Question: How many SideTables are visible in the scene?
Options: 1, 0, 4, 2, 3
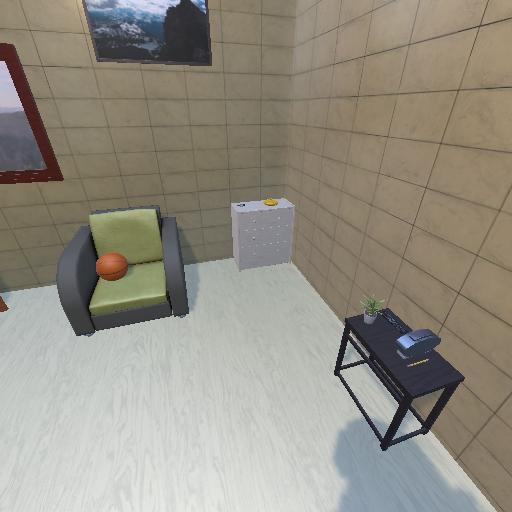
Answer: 1